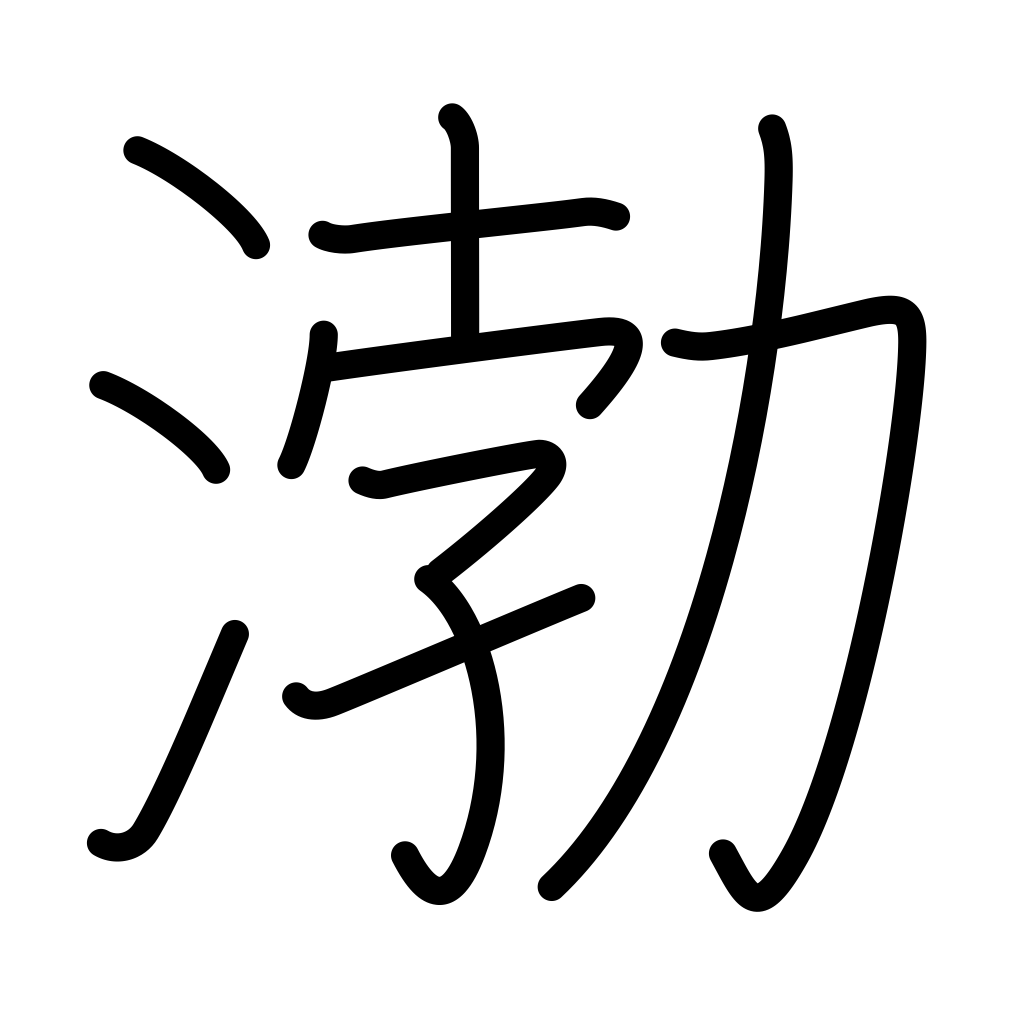
Meaning: place name